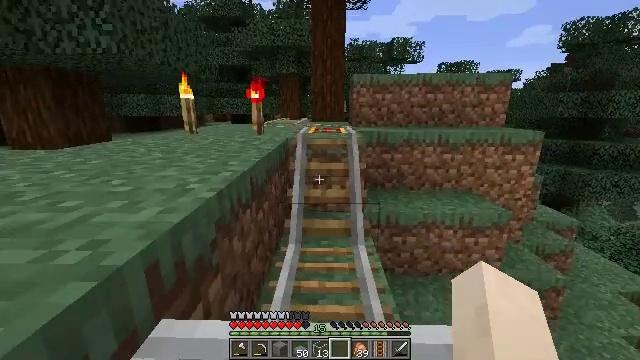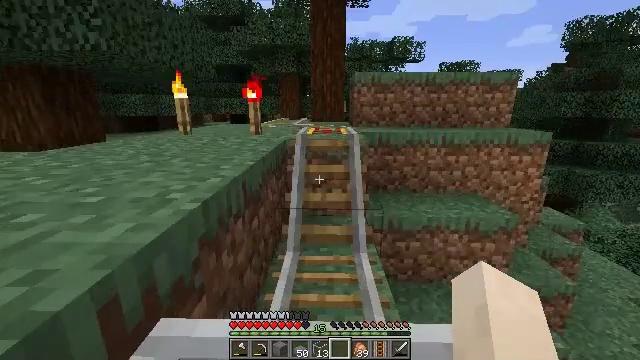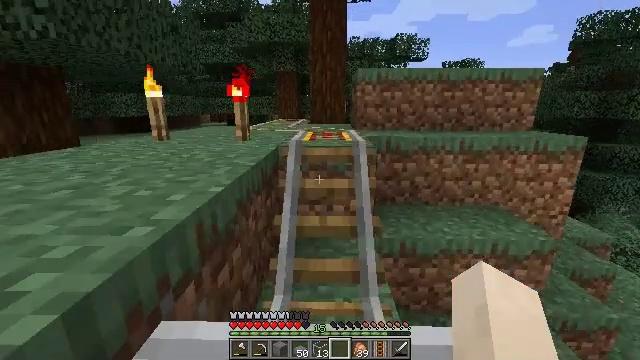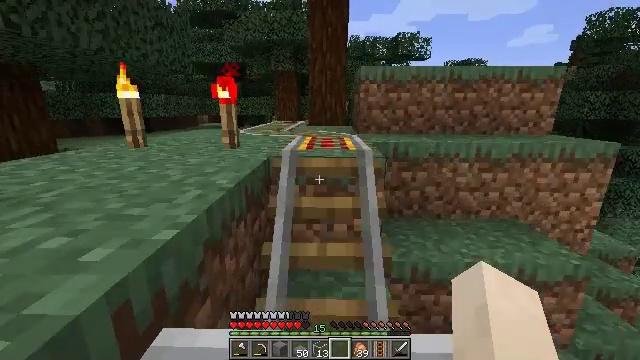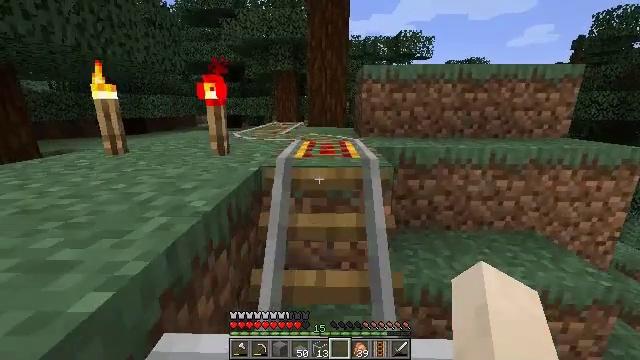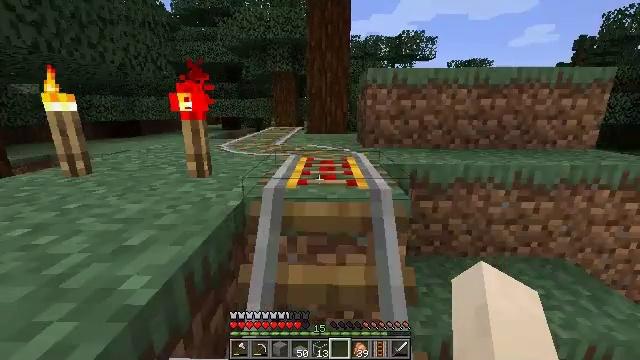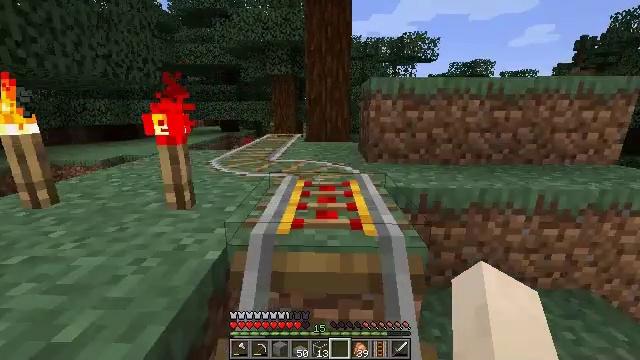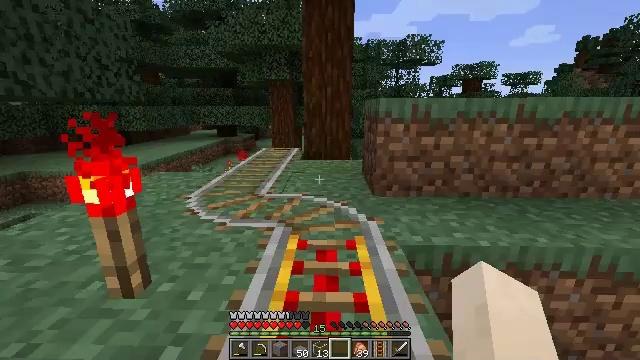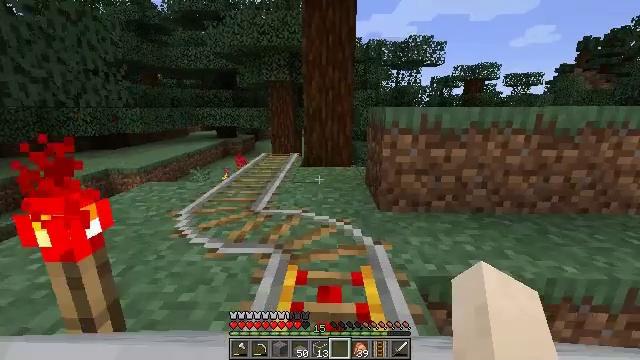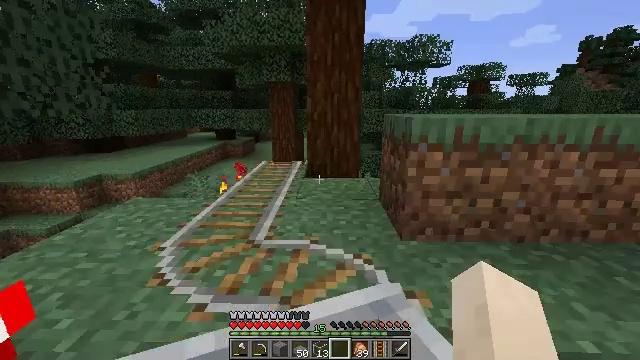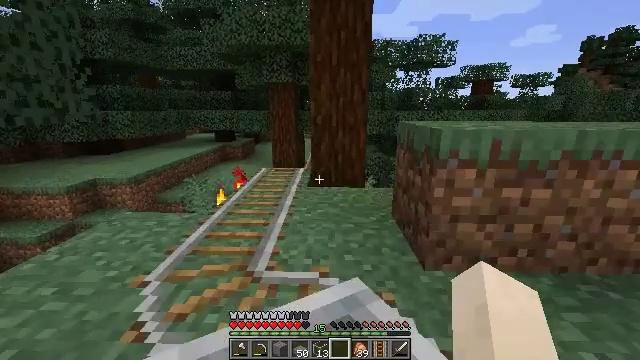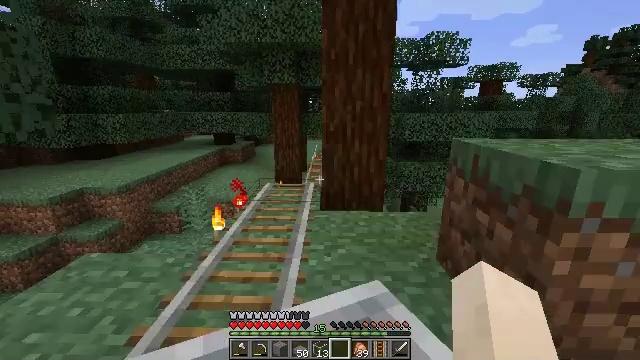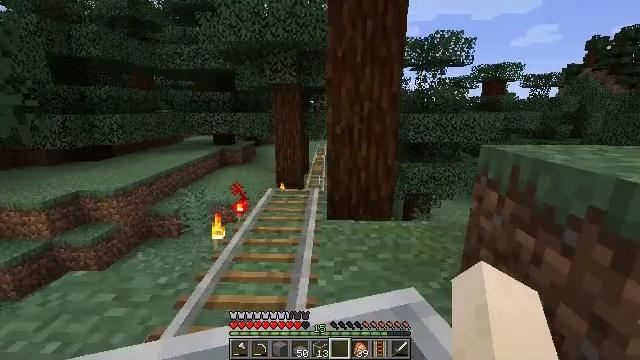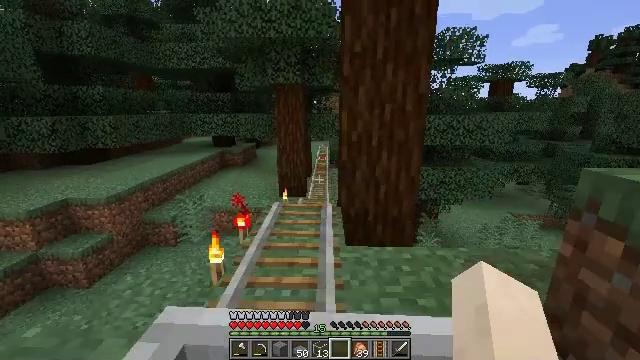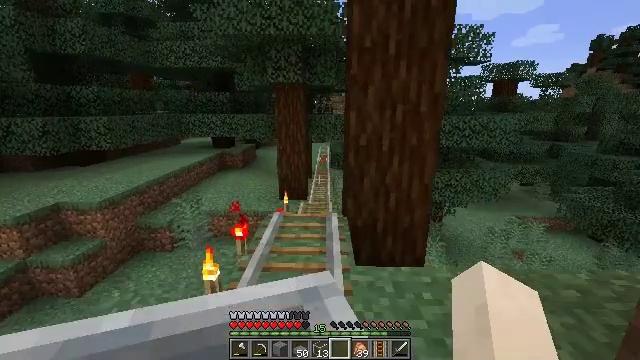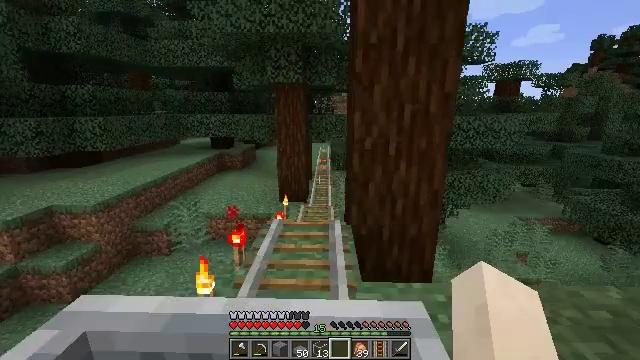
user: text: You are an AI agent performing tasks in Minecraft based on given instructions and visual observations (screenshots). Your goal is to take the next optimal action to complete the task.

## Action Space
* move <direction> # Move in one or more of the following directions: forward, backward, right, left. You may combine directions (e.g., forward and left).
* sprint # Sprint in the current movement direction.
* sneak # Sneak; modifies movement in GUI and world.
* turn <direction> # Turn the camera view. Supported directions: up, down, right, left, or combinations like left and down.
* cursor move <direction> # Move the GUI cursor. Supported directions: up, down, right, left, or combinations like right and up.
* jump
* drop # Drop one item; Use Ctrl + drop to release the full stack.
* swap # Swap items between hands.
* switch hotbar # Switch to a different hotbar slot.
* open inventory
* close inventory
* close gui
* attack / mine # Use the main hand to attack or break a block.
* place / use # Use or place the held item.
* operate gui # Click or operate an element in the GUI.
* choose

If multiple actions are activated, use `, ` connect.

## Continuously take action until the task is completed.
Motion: motion action
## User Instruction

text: Gather stripped spruce log from the tree.
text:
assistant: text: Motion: no_op
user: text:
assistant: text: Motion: no_op
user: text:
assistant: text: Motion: no_op
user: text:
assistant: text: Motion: no_op
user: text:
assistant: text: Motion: no_op
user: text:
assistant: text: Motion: no_op
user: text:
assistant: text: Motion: no_op
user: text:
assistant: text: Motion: no_op
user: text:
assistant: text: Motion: no_op
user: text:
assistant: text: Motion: no_op
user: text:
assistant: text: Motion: no_op
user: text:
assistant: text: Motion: no_op
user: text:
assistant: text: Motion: no_op
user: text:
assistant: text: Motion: no_op
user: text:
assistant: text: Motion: no_op
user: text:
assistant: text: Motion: no_op
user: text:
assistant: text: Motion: no_op
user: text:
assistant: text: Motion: no_op
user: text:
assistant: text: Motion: no_op
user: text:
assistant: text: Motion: no_op
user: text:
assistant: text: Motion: no_op
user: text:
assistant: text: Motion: no_op
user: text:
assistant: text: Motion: no_op
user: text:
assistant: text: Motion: no_op
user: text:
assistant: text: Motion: no_op
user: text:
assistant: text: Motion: no_op
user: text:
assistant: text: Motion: no_op
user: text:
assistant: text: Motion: no_op
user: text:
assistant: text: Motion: no_op
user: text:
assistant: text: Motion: no_op